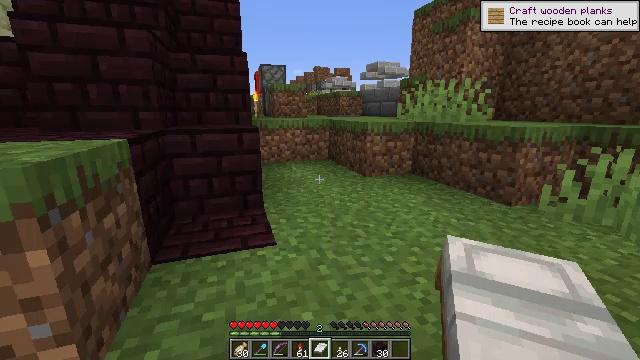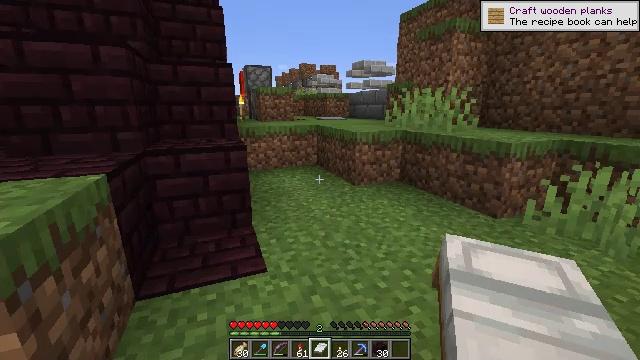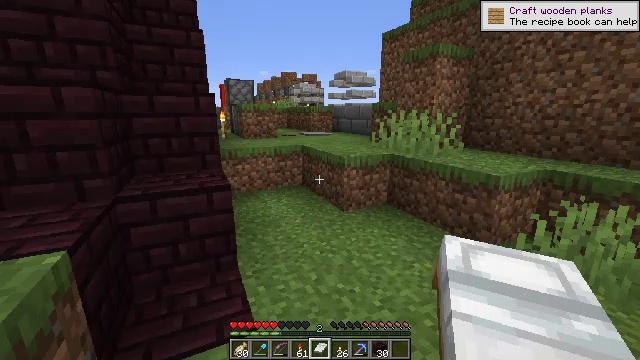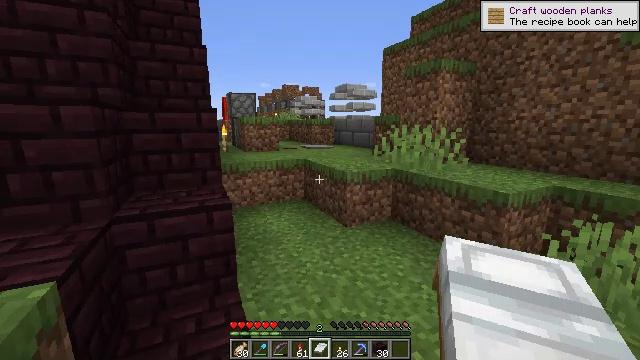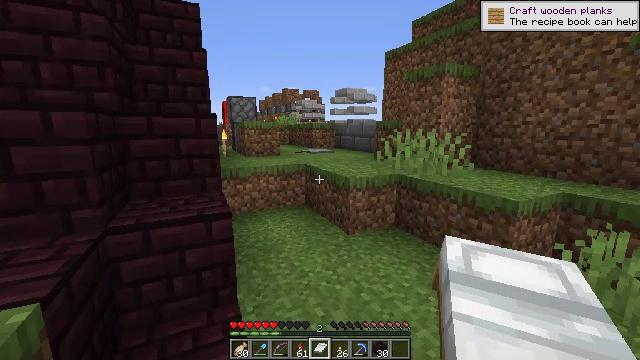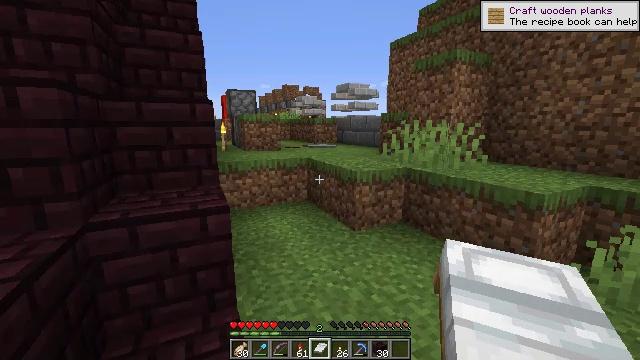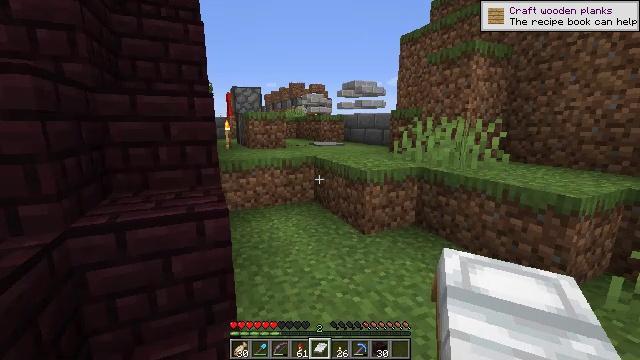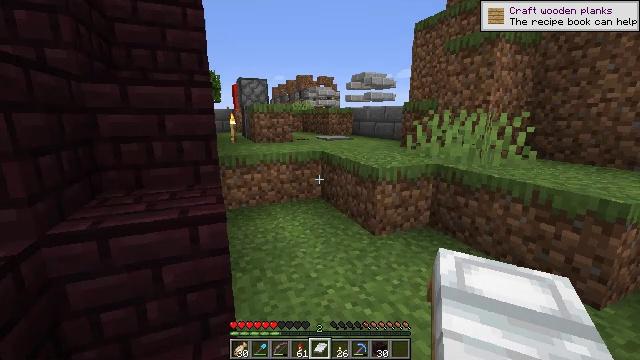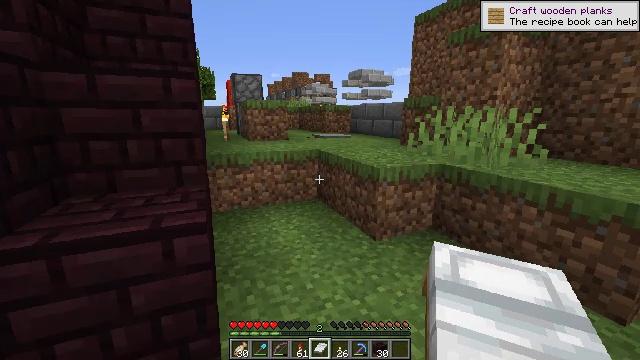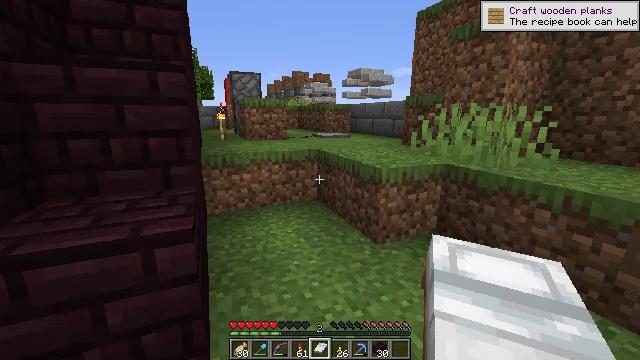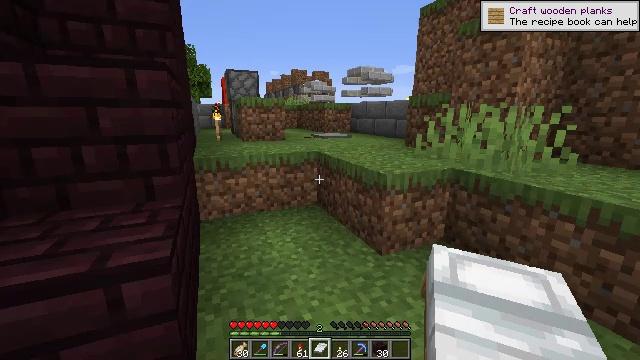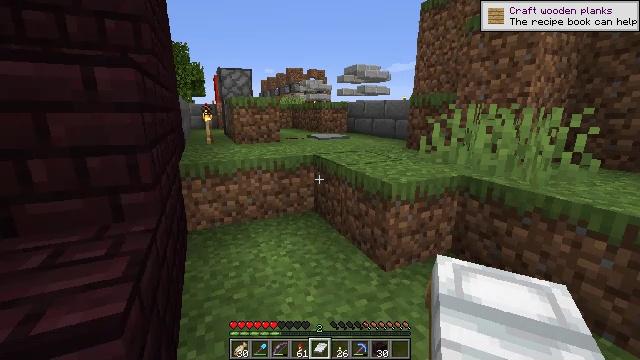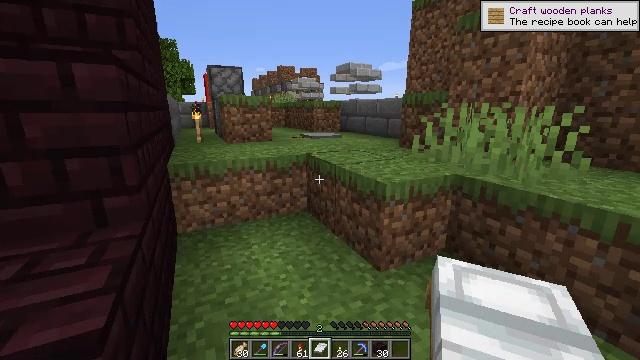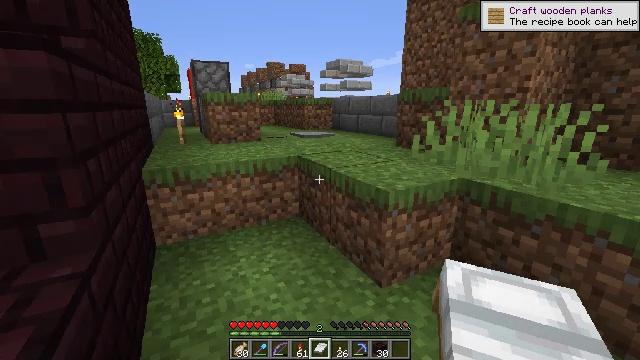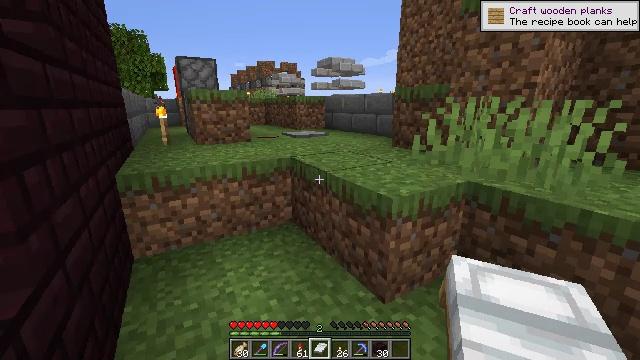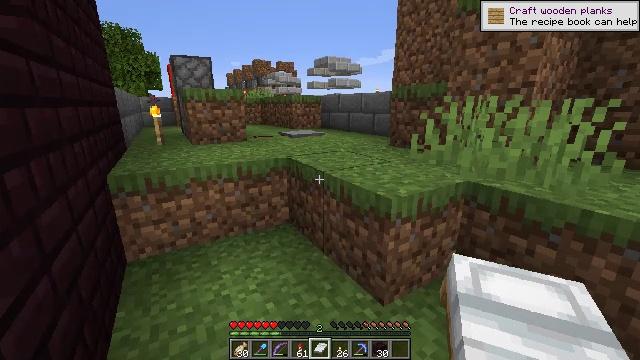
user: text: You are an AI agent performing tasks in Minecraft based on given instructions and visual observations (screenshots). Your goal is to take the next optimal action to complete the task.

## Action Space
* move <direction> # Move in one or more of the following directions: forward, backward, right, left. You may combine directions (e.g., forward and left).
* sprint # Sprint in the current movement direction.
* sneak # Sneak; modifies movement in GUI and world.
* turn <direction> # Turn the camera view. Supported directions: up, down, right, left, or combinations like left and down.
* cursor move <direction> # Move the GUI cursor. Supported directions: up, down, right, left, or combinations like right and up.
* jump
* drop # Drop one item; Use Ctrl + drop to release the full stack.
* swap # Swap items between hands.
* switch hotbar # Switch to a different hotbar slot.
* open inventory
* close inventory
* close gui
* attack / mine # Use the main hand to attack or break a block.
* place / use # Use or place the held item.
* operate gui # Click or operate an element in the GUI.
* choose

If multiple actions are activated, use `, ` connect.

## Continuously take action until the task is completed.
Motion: motion action
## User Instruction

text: Interact with the furnace to obtain nether bricks.
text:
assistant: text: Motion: move forward, turn right, jump
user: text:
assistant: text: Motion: move forward, turn right and up
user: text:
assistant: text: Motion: move forward, turn up
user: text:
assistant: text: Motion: move forward
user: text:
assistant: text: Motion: move forward
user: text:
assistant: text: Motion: move forward, turn left
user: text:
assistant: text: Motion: move forward, turn left and down
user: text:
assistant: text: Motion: move forward
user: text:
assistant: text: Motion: move forward
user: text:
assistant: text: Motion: move forward
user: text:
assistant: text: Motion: move forward
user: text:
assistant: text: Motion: move forward, turn right
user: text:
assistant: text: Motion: move forward, turn right
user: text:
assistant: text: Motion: move forward, turn right
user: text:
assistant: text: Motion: move forward
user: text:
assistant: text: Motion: move forward, turn right
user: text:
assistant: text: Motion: move forward
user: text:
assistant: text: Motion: move forward, jump
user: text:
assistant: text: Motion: move forward, jump
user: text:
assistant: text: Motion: move forward, jump
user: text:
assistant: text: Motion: move forward, jump
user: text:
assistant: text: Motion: move forward, jump
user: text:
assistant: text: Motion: move forward, jump
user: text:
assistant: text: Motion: move forward, jump
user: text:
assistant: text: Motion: move forward, jump
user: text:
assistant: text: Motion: move forward
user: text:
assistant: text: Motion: move forward
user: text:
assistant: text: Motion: move forward
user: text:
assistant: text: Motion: move forward
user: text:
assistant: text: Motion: move forward